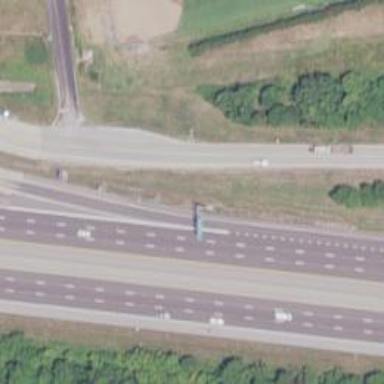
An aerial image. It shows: Motorway junction.